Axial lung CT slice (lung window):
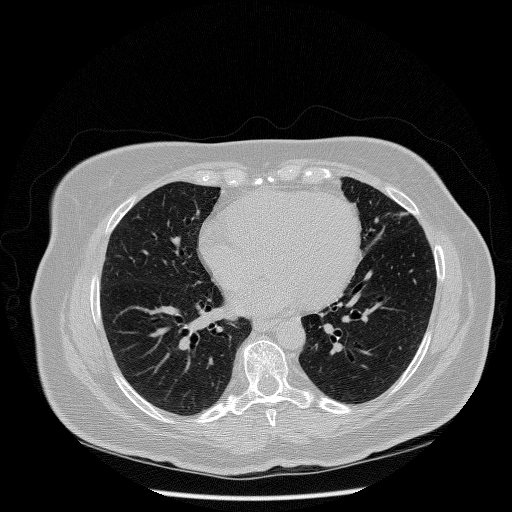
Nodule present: no